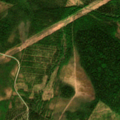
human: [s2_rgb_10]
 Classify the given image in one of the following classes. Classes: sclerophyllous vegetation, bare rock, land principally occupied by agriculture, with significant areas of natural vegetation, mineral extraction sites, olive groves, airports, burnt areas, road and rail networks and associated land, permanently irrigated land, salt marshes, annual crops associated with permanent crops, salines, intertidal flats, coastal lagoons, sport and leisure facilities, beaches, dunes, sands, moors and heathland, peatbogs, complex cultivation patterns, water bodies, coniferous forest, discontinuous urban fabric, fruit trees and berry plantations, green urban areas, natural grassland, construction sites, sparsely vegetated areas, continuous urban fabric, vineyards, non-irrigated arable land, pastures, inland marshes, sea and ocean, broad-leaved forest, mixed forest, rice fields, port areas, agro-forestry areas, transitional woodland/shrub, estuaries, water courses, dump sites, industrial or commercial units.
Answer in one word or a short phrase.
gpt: coniferous forest, mixed forest, transitional woodland/shrub